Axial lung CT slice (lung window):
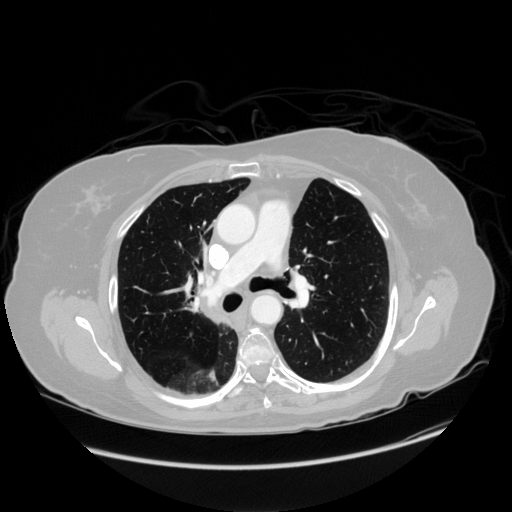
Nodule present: no